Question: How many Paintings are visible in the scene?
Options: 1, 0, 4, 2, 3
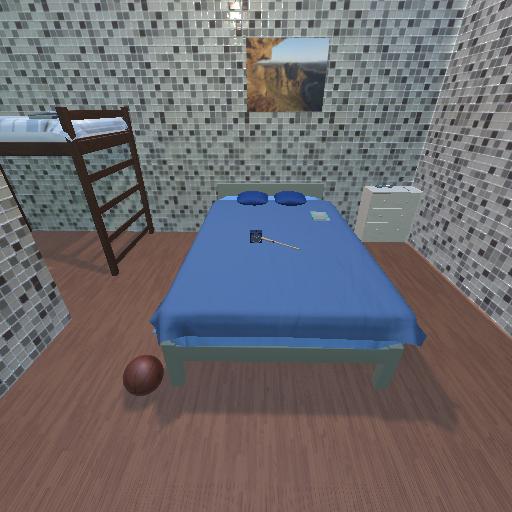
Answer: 1